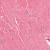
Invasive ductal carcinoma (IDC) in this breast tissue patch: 0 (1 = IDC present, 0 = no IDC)